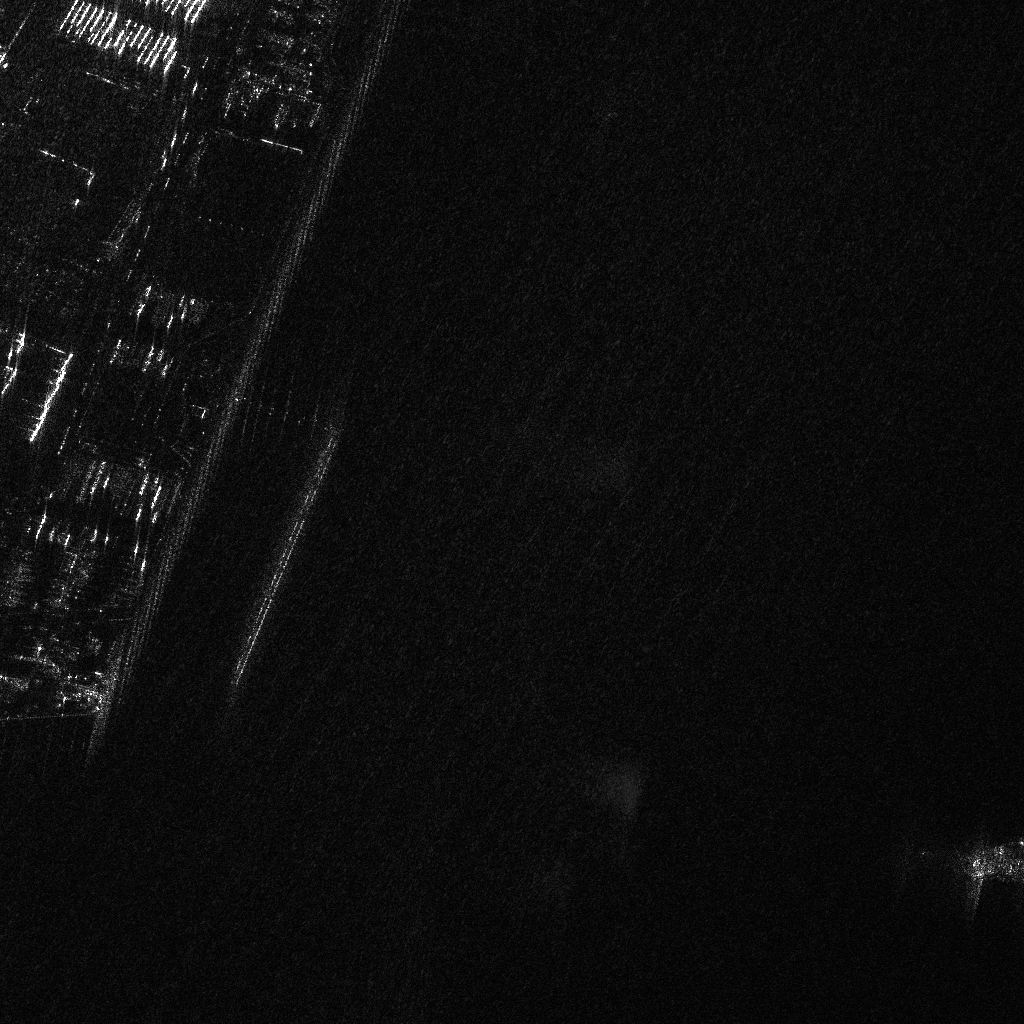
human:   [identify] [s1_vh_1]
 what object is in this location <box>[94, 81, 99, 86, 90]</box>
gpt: <ref>1 large container at the bottom right</ref>